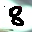
Label: 8